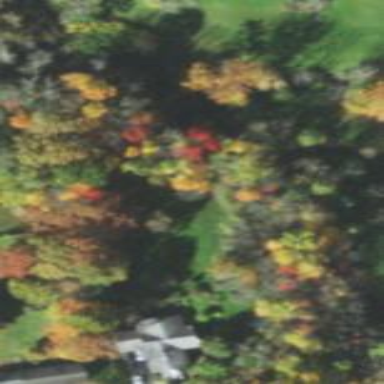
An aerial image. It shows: Beautiful woodland area.